Question: How to make lines start at 0, when plotting a matrix using the 'plot' function?
To be more precise, this is what I want to solve:

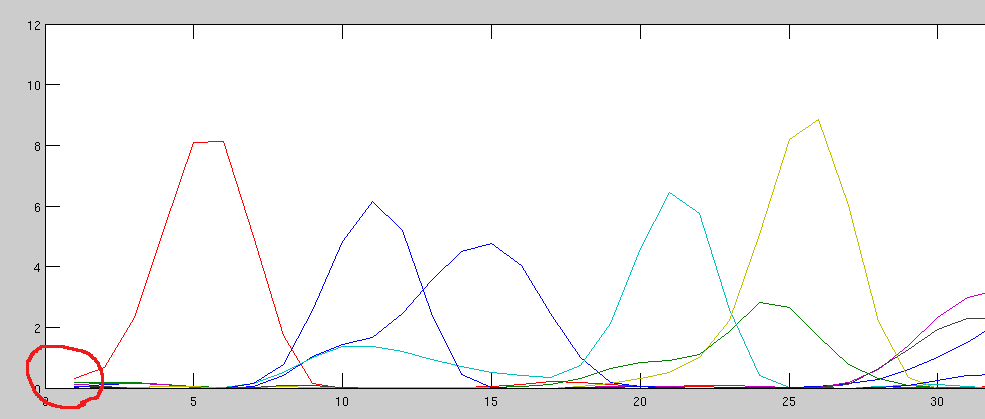
Answer: See the <URL>' for a matrix.
To plot starting from zero, you should thus do 'plot(0:length(y) - 1, y)' for vectors, or 'plot(0:size(M, 1) - 1, M)' for matrices, as in your case.